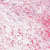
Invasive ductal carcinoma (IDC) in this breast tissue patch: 0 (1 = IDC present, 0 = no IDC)